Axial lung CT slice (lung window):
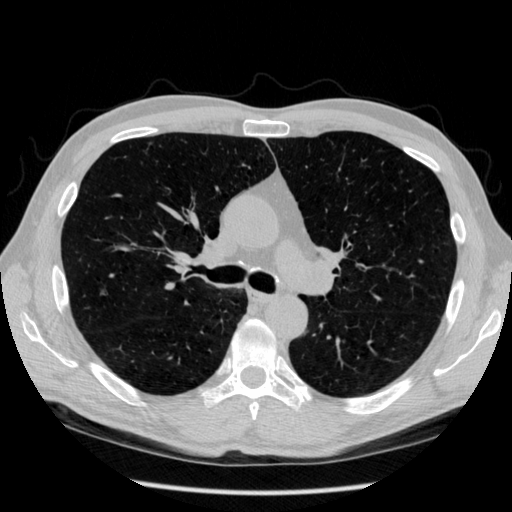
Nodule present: no